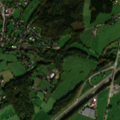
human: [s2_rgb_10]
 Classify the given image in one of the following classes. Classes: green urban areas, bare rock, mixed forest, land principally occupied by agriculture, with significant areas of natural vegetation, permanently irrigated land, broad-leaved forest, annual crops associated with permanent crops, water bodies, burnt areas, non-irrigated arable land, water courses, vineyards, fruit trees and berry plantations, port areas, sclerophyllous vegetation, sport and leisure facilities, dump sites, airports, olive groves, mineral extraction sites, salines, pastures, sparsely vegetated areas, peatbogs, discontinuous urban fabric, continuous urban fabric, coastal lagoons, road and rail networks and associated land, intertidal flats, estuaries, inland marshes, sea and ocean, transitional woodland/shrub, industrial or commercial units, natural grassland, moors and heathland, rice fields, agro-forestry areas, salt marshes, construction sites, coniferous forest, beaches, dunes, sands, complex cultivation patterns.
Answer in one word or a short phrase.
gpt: discontinuous urban fabric, road and rail networks and associated land, pastures, land principally occupied by agriculture, with significant areas of natural vegetation